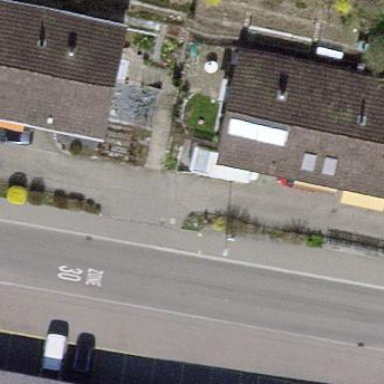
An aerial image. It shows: Semi-detached house.